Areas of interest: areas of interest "Beijing Music Industrial Park Concert Hall"
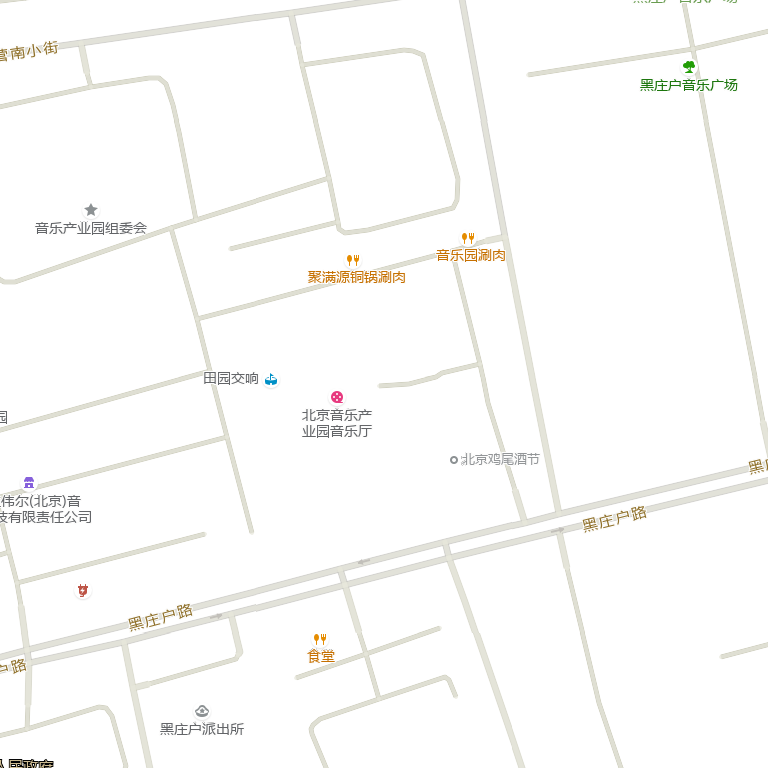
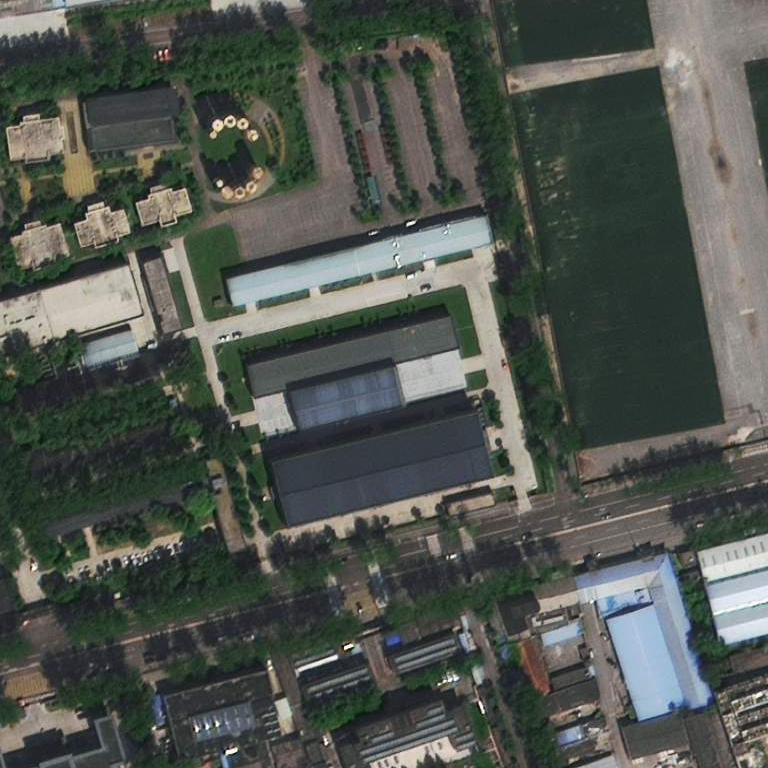